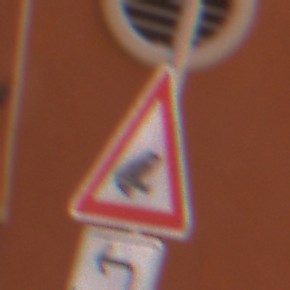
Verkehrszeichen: AmphibienwanderungLinks
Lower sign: RichtungsangabeDurchPfeile2
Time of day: MorningAfternoon
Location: Outdoor (Urban)
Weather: Clear
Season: NotSpecified
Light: Natural